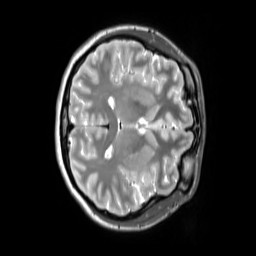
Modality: T2w
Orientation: axial
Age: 18
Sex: female
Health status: ill
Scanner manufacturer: siemens
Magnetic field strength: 3 T
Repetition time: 2.8 s
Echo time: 0.326 s